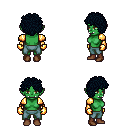
a pixel art fantasy rpg character, female body template, orc, green skin, gold arm armor, teal pants, raven curly afro hairstyle, gold gloves, brown shoes, four views (front, back, left, right), 2x2 character sprite sheet, small pixel art, hard edges, no anti-aliasing